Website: bh-photo
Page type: address-validator
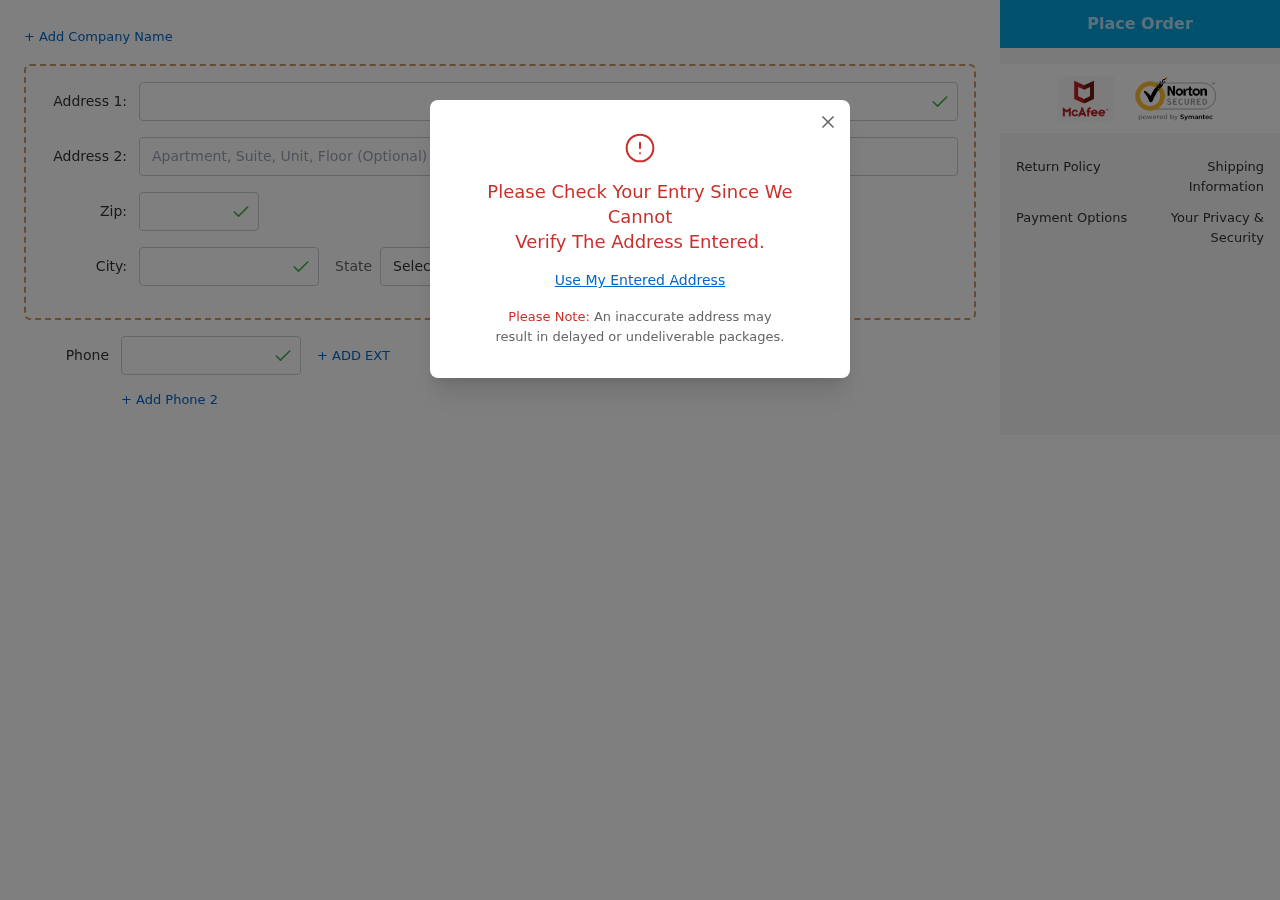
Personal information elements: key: PII_CITY
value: South Amanda
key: PII_PHONE
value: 5466336354
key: PII_POSTCODE
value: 53520
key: PII_STATE_ABBR
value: OR
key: PII_STREET
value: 861 Teresa Forks Apt. 561